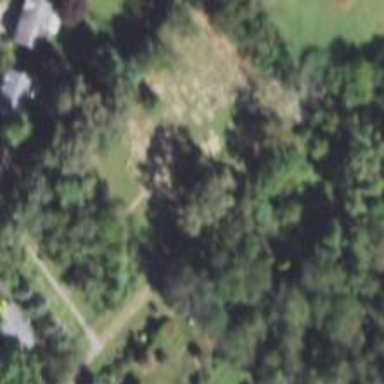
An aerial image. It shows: Cemetery.